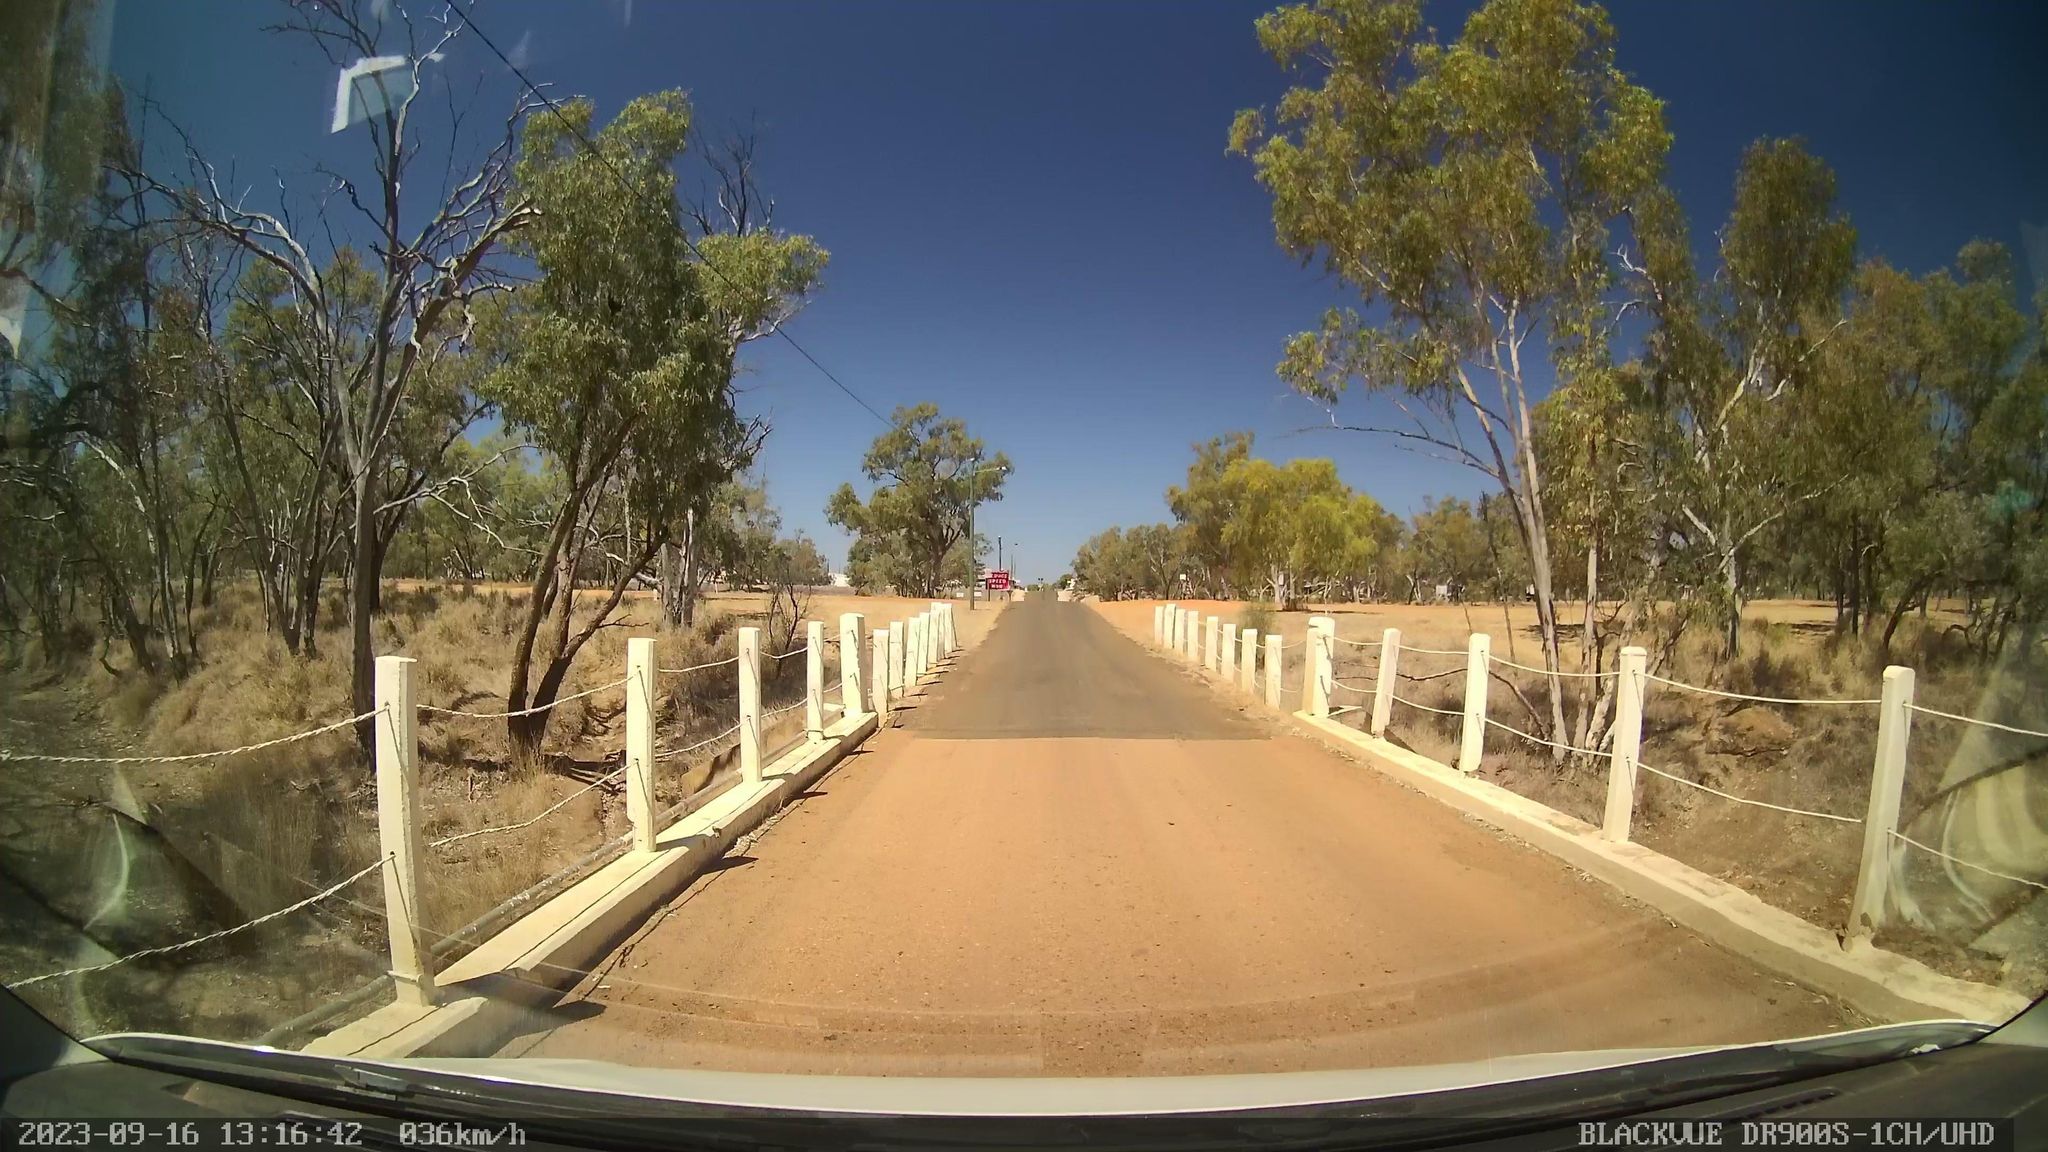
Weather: clear
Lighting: day
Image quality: good
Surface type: driving surface
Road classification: residential, unclassified
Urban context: low density rural
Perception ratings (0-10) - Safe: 0.31, Lively: 5.16, Beautiful: 4.36, Boring: 4.6, Depressing: 4.01, Wealthy: 2.05